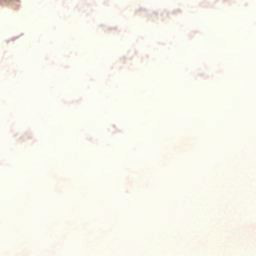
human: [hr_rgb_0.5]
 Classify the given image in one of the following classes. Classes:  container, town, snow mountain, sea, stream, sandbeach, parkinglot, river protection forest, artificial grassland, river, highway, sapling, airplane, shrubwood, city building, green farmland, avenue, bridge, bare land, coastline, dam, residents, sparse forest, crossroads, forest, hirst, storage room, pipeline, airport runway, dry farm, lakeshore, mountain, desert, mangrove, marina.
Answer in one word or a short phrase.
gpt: sandbeach